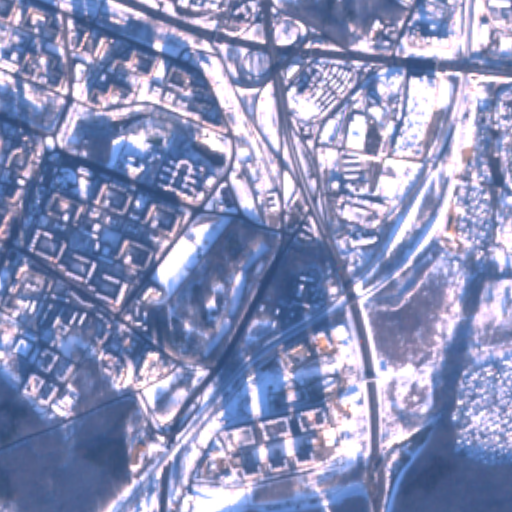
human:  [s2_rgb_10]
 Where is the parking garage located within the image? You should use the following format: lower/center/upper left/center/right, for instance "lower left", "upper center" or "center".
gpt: The parking garage is located in the lower left of the image.
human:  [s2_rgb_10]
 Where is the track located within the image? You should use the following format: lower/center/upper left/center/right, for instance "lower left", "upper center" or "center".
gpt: The track is located in the center left of the image.
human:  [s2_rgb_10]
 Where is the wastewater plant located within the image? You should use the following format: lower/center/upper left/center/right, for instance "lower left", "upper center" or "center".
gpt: The wastewater plant is located in the upper center of the image.
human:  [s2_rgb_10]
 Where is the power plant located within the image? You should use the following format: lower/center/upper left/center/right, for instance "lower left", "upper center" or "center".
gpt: There is no power plant in the image.